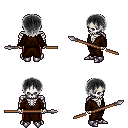
a pixel art fantasy rpg character, male body template, skeleton, brown robe, red pants, gray plain hairstyle, metal boots, spear, four views (front, back, left, right), 2x2 character sprite sheet, small pixel art, hard edges, no anti-aliasing